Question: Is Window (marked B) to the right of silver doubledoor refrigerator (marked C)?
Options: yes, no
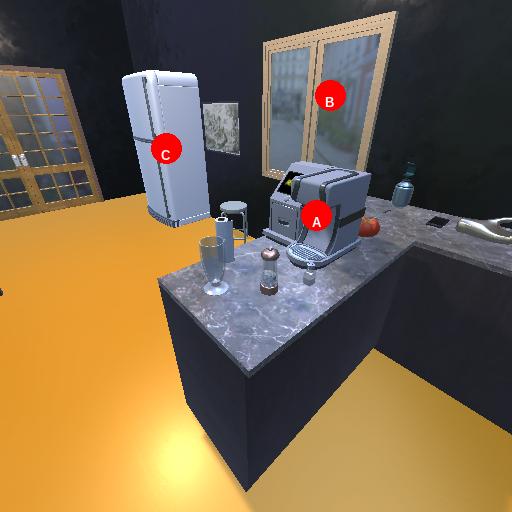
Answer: yes